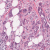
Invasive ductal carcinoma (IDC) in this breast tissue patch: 1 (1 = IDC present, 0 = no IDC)